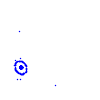
Particle: electron